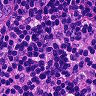
Metastatic tissue present: no